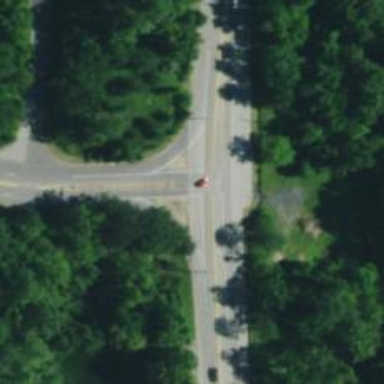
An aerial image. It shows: Secondary road.